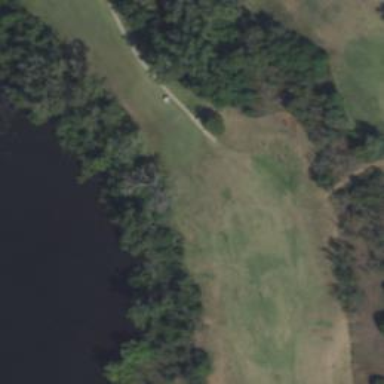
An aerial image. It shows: Golf hole.